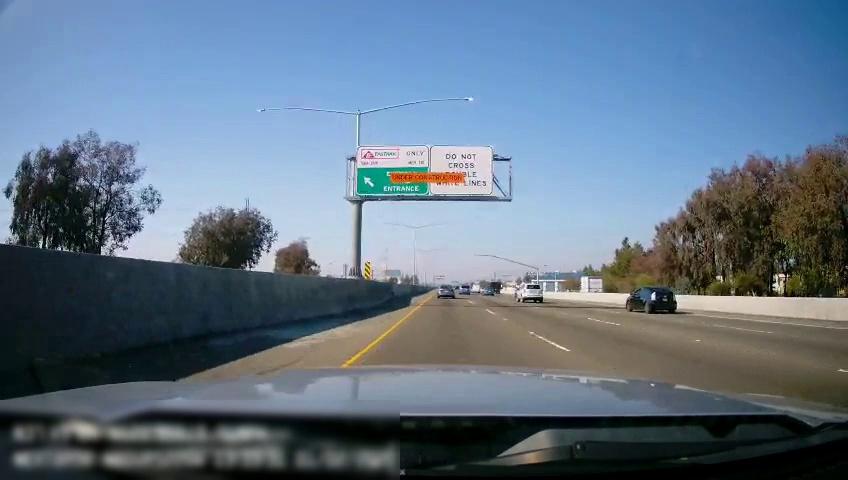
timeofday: Day
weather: Sunny
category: Drivable Space
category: Vehicles | Car
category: Vehicles | SUV
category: Vehicles | Car
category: Vehicles | SUV
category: Vehicles | Other LV
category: Vehicles | Car
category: Vehicles | Other LV
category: Lanes | Alternate Lane
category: Lanes | Current Lane
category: Lanes | Current Lane
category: Lanes | Alternate Lane
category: Lanes | Alternate Lane
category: Traffic | Signs